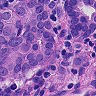
Metastatic tissue present: yes